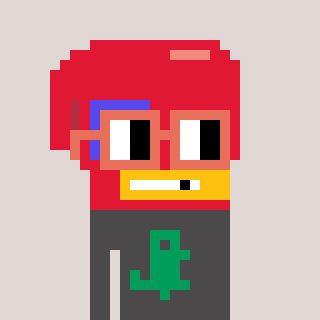
a pixel art character with square orange glasses, a boxing glove-shaped head and a grayscale-colored body on a warm background